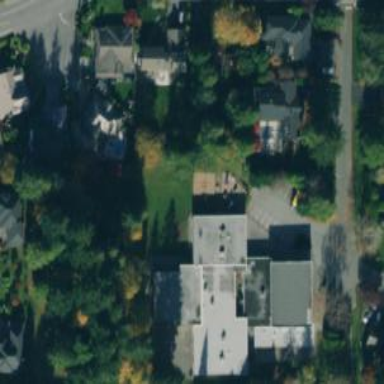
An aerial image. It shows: School.